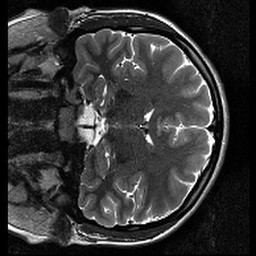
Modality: T2w
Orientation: coronal
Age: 22
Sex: female
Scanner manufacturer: siemens
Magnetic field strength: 3 T
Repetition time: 11.39 s
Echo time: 0.09 s